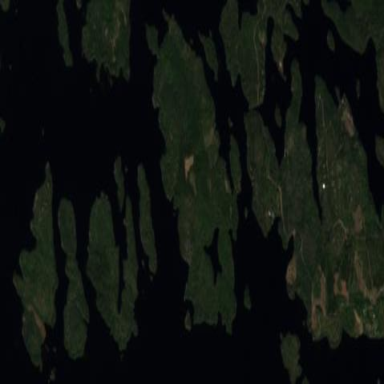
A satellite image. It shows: Island.